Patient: sex M, age 48
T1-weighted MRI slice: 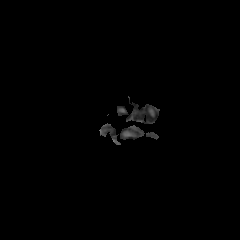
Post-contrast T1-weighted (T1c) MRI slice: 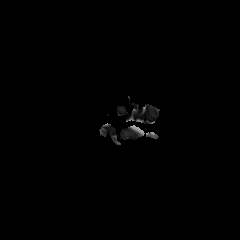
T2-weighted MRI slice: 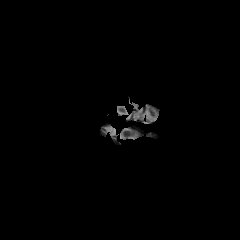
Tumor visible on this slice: no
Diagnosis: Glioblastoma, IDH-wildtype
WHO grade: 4